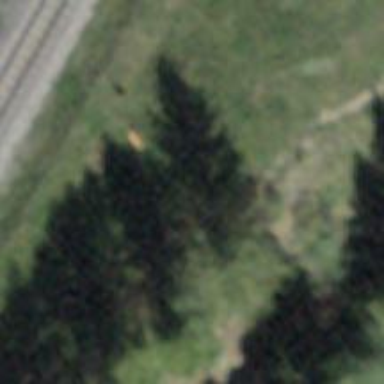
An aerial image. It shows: Pole with roofed pipeline marker.